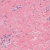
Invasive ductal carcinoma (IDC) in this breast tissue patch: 0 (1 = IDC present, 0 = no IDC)